Question: I have created a form in Java and I am sending a number of details to database like Name, Type, Date of Event, Time of Event etc.
- -
Below is the 'Create Event' button's code:
'''
// Creating Events
try {
if (txtType.getText().equals("") || txtDate.getText().equals("") || txtDescription.getText().equals("") || cmbTime.getSelectedIndex() == 0 || txtName.getText().equals("") || cmbColor.getSelectedIndex() == 0 || cmbVenue.getSelectedIndex() == 0) {
JOptionPane.showMessageDialog(this, "All Fields Are Required To create an Event");
} else {
int record = conn.state.executeUpdate("insert into Events values('"+txtCustID.getText()+"','"+txtName.getText()+"','"+txtType.getText()+"','"+cmbColor.getSelectedItem().toString()+"','"+txtDescription.getText()+"','"+cmbVenue.getSelectedItem().toString()+"', '"+txtDate.getText()+"' , '"+cmbTime.getSelectedItem().toString()+"' , GETDATE() )");
if (record > 0) {
JOptionPane.showMessageDialog(this, "Event Registered Successfully!");
} else {
JOptionPane.showMessageDialog(this, "Event Not Registered!");
}
}
} catch (Exception ex) {
JOptionPane.showMessageDialog(this, ex.getMessage());
}
'''
Problems:
1. The same SQL query is working fine at friend's end but giving me 'Column count mismatch' error. The SQL database has all the required fields (I checked again).
2. Instead of using 'Select' (as a placement text) in all combo boxes I want the combo boxes to show no text but I don't see any option in Netbeans to do that. Is it the limitation of JAVA itself or my IDE?
3. Currently the user has to click and select an item from combo boxes. I want to open the combo boxes as soon as the user Focus on them. There's an event called 'FocusGained'. Is it the right event to use here? What should I code in it to open the combo box as soon as it gained the focus?

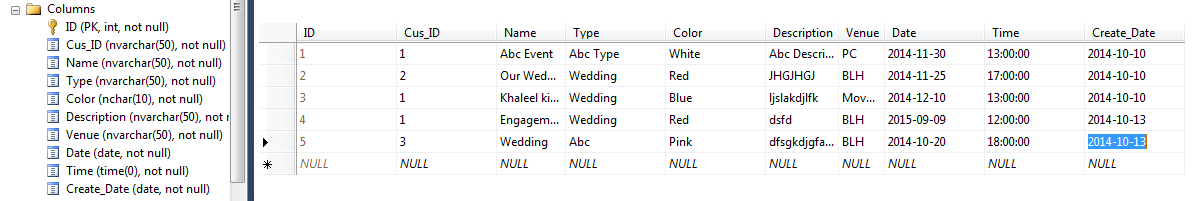
Answer: 1. Learn to use PreparedStatements, see Using Prepared Statements for more details;
2. Use something like JComboBox#setSelectedItem to pass it null, this will cause the JComboBox to be empty initially.
3. Yes, see JComboBox#showPopup
As to your first problem, it's impossible for us to tell, as we don't have access to the database, but you should make sure that the database you are connecting is the database you think you're connecting to.
In your insert statement you should also be specifying the columns you want to insert into, not just the values, as the order might change...for example...
'''
insert into Events (..., ..., ...) values (?, ?, ?)
'''
I'd also discourage you from using the form editor, learn how to hand code your UI's, it will give you a greater understanding of how the UI's work as well as how to take the full advantage of the form editor in the future